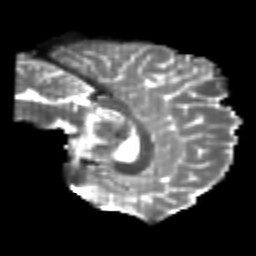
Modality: T2w
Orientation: sagittal
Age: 24
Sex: male
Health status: healthy
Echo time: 0.074 s